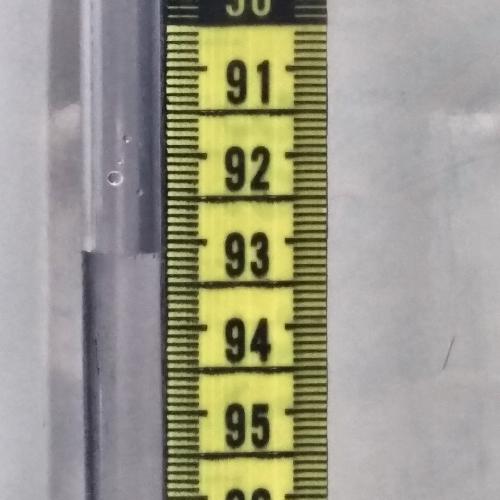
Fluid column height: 93.1 cm